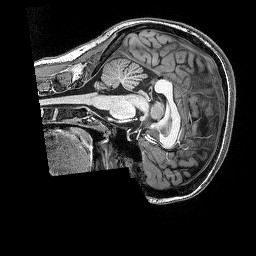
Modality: T1w
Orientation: sagittal
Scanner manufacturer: siemens
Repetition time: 2.5 s
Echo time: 0.00341 s